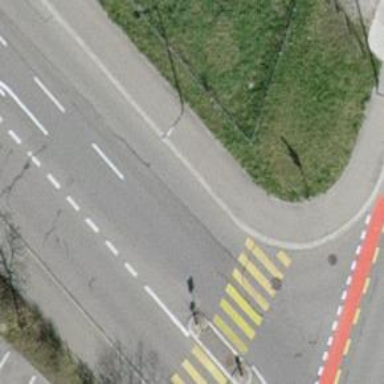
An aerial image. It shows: Asphalt sidewalk along the footway.